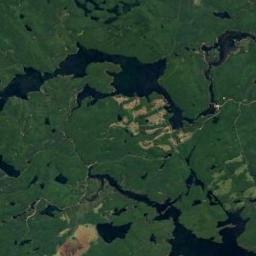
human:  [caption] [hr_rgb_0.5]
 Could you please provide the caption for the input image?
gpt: There are strips of water in this wetland .

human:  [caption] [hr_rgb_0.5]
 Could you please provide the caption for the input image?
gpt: There are many different shapes and sizes of water around the wetlands .

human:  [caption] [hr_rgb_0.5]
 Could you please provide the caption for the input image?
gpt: The wetland consists of bare land, Green plants and water .

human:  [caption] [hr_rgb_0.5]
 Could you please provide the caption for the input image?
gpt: There is a large green area in a lake in a wetland with lush green plants .

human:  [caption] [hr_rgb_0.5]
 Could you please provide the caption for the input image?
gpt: There are many green areas and some water areas on the wetland .